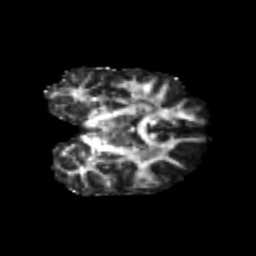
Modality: FA
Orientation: coronal
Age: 20
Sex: female
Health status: healthy
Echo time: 0.074 s